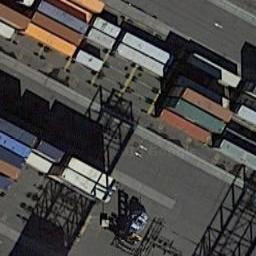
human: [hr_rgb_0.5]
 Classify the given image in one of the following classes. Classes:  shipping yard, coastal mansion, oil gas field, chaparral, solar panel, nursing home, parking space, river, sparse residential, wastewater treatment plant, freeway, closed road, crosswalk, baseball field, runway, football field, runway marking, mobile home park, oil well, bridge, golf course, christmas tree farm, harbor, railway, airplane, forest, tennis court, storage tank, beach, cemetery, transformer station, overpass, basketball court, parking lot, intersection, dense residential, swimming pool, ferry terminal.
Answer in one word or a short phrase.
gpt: shipping yard